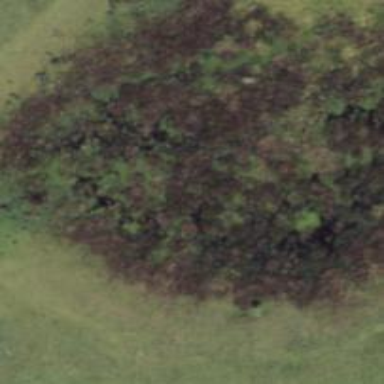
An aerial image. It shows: Marshy wetland area.